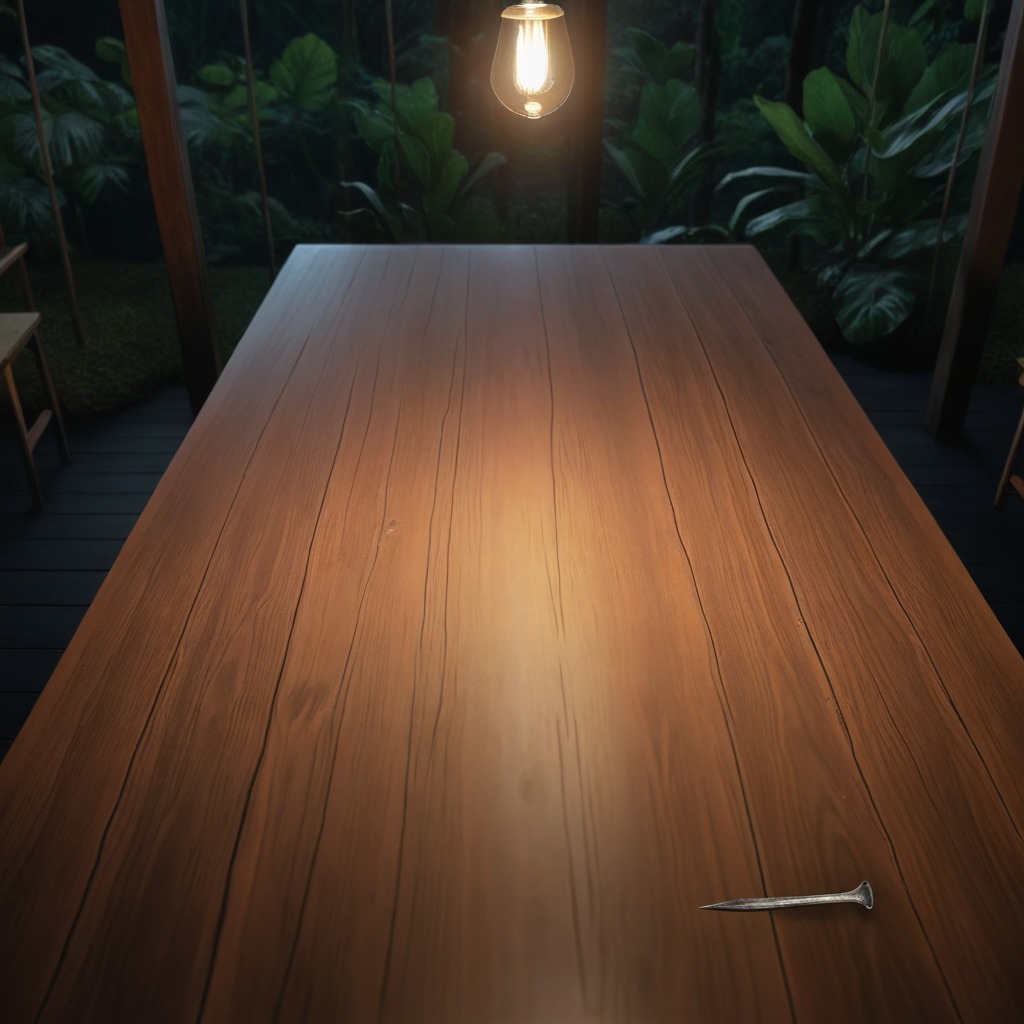
An iron nail is lying on a wooden table inside a jungle field workshop tent at night.